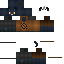
A male animal skin with dark skin, wearing brown helmet dressed in a black armor chest and black pants, featuring a closed mouth.